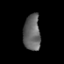
Tissue: prostate
Cell type: Epithelial cells
Senescence score: 0.3589
Nuclear area (px): 600
Mean DAPI intensity: 99.922